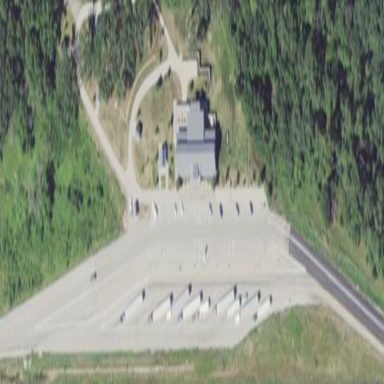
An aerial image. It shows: Rest area on the road.